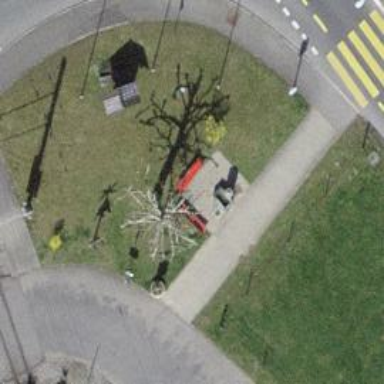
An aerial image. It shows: Bench.